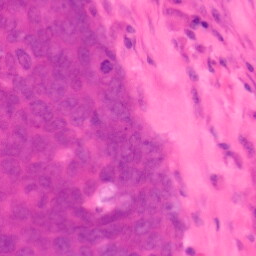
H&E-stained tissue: Colon